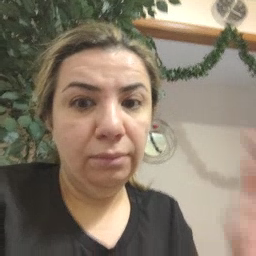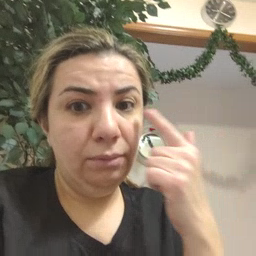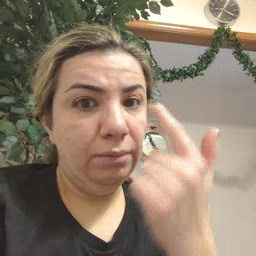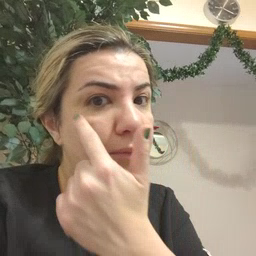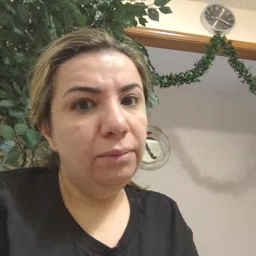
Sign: eye